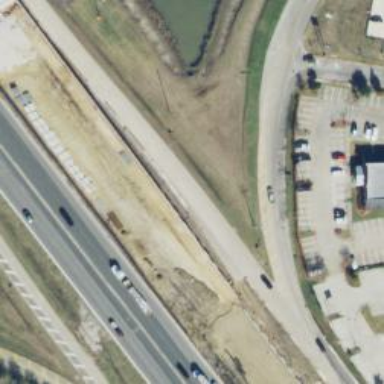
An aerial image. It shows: Secondary road with frontage road alongside.